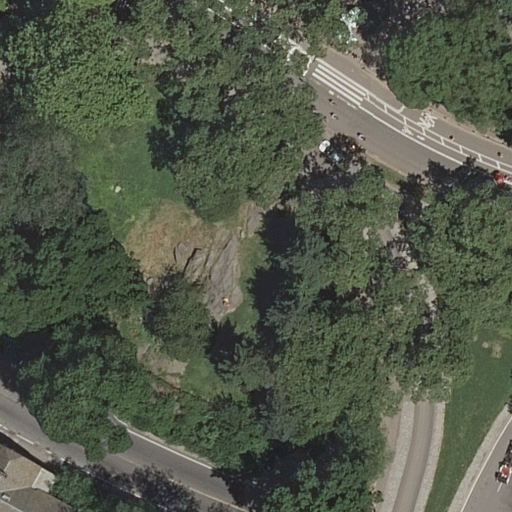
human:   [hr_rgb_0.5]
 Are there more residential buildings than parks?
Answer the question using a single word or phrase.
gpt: no

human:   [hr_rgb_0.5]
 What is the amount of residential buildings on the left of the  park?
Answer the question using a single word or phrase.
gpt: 0

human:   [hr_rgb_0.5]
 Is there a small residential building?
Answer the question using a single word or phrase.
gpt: no

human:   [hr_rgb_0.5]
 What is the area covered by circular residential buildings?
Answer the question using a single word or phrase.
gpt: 0m2

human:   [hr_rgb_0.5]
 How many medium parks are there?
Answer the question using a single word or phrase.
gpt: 0

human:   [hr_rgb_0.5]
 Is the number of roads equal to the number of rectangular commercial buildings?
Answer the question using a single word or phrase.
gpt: no

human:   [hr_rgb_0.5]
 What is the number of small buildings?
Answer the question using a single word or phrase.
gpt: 0

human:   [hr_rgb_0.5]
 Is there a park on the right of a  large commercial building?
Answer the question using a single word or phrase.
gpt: no

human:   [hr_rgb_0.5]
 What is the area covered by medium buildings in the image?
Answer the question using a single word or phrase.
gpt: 163m2

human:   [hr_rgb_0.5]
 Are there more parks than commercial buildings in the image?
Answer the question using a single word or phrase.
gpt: yes

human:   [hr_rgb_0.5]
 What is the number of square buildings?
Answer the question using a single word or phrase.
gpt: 0

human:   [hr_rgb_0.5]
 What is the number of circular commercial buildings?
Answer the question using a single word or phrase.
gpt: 0

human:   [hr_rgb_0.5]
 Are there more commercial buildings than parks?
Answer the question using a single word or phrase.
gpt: no

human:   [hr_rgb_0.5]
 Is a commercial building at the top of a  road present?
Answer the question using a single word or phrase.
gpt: no

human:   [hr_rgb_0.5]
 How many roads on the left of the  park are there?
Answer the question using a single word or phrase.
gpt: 0

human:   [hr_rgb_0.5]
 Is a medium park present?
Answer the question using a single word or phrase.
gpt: no

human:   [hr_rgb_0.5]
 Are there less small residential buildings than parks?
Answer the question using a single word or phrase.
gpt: yes

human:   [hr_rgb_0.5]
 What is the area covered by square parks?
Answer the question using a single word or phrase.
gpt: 0m2

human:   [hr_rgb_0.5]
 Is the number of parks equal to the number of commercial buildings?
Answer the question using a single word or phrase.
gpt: no

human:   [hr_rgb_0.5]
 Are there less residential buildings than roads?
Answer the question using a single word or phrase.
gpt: yes

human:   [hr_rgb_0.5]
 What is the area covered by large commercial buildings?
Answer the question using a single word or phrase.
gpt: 0m2

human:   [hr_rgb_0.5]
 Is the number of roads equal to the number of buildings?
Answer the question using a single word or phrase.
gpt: no

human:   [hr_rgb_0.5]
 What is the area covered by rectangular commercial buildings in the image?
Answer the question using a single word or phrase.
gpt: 0m2

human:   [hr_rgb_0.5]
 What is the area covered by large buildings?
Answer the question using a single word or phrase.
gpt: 0m2

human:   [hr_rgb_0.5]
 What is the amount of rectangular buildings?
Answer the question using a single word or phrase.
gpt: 0

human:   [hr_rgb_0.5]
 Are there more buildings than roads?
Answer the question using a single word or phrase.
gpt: no

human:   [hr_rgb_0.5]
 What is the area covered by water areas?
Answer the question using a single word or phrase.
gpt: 0m2

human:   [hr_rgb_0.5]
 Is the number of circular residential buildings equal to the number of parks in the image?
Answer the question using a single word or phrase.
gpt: no

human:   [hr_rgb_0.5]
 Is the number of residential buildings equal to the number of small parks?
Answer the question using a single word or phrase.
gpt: no

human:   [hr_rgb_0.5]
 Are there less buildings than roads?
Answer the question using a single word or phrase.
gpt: yes

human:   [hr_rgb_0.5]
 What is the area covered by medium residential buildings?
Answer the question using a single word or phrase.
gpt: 163m2

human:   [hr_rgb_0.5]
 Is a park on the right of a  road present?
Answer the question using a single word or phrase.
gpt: no

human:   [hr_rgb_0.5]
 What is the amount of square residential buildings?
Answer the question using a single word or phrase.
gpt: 0

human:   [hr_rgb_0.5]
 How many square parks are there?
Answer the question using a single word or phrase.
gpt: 0

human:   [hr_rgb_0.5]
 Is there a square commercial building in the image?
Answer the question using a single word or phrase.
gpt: no

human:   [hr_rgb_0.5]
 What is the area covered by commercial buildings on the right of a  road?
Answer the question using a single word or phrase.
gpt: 0m2